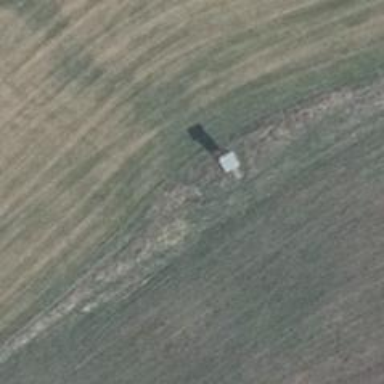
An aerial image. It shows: Hunting stand.